【题型】填空题　【知识点】函数　【难度】medium
已知函数 $f(x)$ 是定义域在 $\mathbb{R}$ 上的偶函数，且 $f(x+1)=f(x-1)$，当 $x\in[0,1]$ 时，$f(x)=x^3$，则关于 $x$ 的方程 $f(x)=|\cos\pi x|$ 在 $\left[-\dfrac12,\dfrac52\right]$ 上所有实数解之和为 \_\_\_\_.
【解答】
\vspace{0.3cm}
\noindent \textbf{【答案】} $7$

\vspace{0.1cm}
\noindent \textbf{【分析】}判断出 $f(x)$ 的奇偶性和周期性，画出 $f(x)$ 和 $y=|\cos\pi x|$ 在 $[-1,3]$ 上的图象，根据对称性求得所求.

\vspace{0.1cm}
\noindent \textbf{【详解】}依题意 $f(x)$ 是定义在 $\mathbb{R}$ 上的偶函数，由于 $f(x+1)=f(x-1)$，

\noindent 所以 $f(x)$ 是周期为 $2$ 的周期函数.由于函数 $y=\cos\pi x$ 的最小正周期为 $\dfrac{2\pi}{\pi}=2$，

\noindent 所以 $y=|\cos\pi x|$ 的最小正周期为 $1$，且 $|\cos(-\pi x)|=|\cos(\pi x)|$，所以函数 $y=|\cos\pi x|$ 为偶函数.

\noindent 画出 $f(x)$ 和 $y=|\cos\pi x|$ 在 $[-1,3]$ 上的图象如下图所示（画 $f(x)$ 两个周期的图象，不影响后续分析），

\noindent 由图可知，在区间 $\left[-\dfrac12,\dfrac52\right]$ 上，两个函数图象的交点共 $7$ 个，其中 $6$ 个两两分别关于直线 $x=1$ 对称，

\noindent 有一个是 $(1,1)$，所以关于 $x$ 的方程 $f(x)=|\cos\pi x|$ 在 $\left[-\dfrac12,\dfrac52\right]$ 上所有实数解之和为 $3\times2+1=7$.

\noindent 故答案为：$7$

\vspace{0.2cm}
\noindent \textbf{【点睛】}本小题主要考查函数的奇偶性、周期性和对称性，属于中档题.
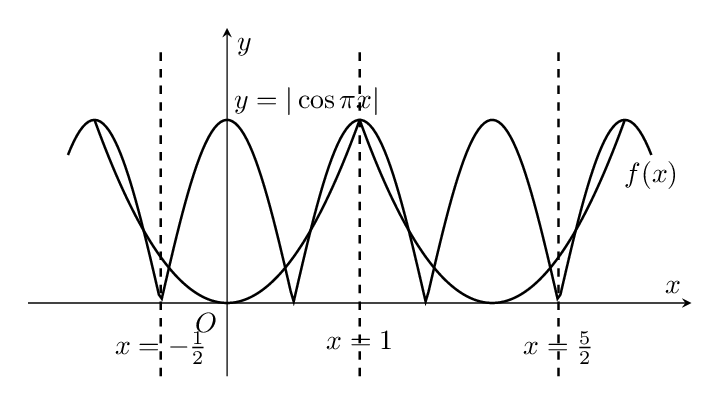